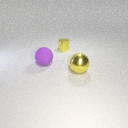
small yellow metal cylinder behind large yellow metal sphere